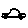
Label: car